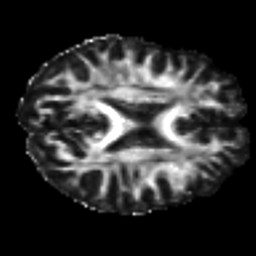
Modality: FA
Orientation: axial
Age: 24
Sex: female
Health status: healthy
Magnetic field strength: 3 T
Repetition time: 8.4 s
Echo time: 0.0926 s